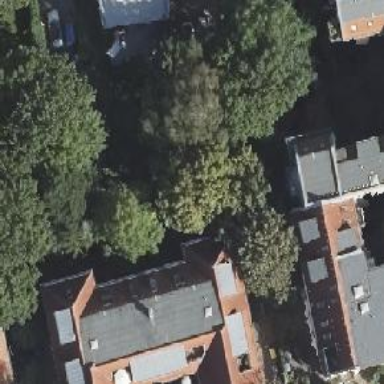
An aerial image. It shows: Half-hipped roof on apartment building.